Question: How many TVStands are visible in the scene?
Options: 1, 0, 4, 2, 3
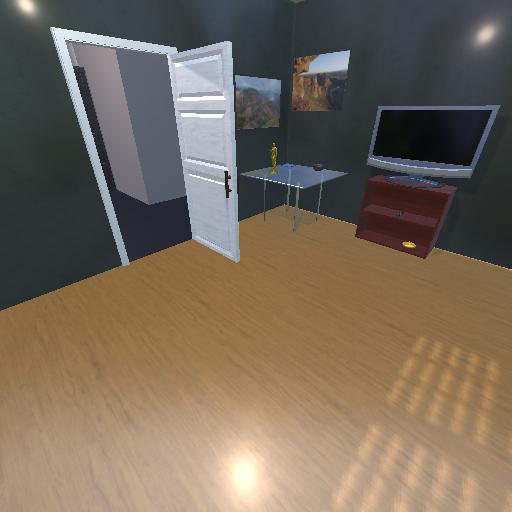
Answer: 1